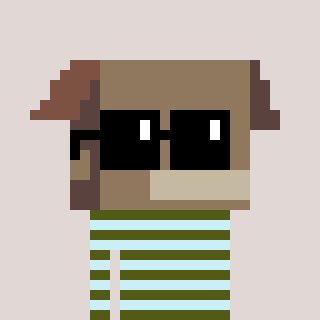
a pixel art character with square black sunglasses, a box-shaped head and a cold-colored body on a warm background